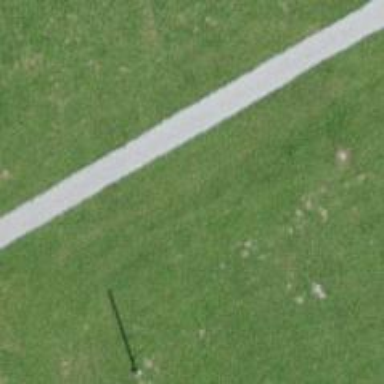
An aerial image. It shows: Gravel path with excellent visibility for trails.